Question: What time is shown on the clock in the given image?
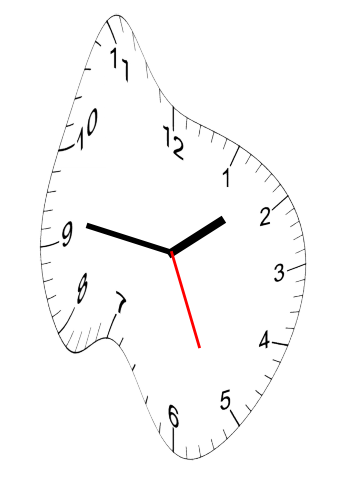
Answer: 01:46:26